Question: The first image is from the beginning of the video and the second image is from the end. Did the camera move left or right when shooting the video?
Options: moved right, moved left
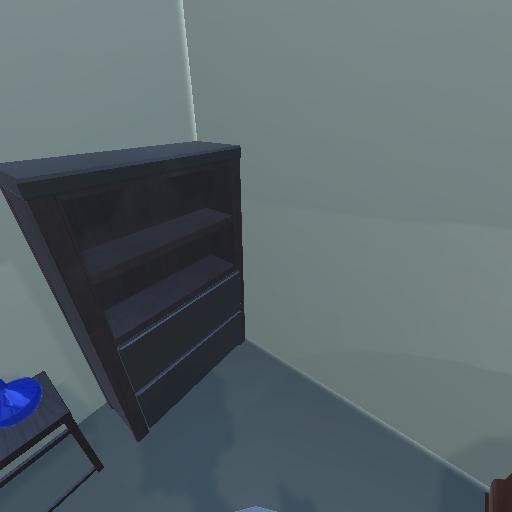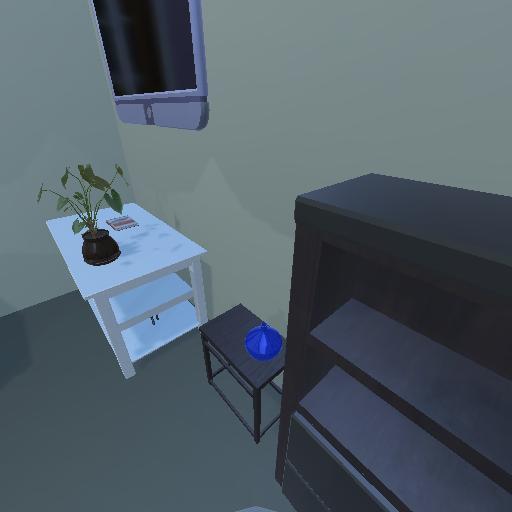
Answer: moved right